Current action and preconditions to check: trajectory_clear

Your task: For each precondition in the list above, predict whether it will hold at this action.

Consider the current scene as observed from the mobile robot's camera, and analyze the predicted future states of all dynamic agents (e.g., people, animals, vehicles, or any moving entities) within the NEXT SECOND.

IMPORTANT: Only answer "very likely" if you are absolutely certain—based on strong, clear evidence—that a dynamic agent will violate the precondition in the predicted future state. Do NOT answer "very likely" for unlikely, ambiguous, or low-probability risks.

Ask yourself for each precondition: Is there a high probability, with clear and convincing evidence, that the predicted future states of any dynamic agent will interfere with the predicted future state of the currently executing action within the NEXT SECOND, causing that precondition to fail?

Assess the risk level based on these predictions. Use "likely" or "very likely" if motions create a clear risk of interference.

Use "neutral" or "improbable" if agents are nearby but their predicted paths are clearly diverging or non-conflicting.

Failure Risk Categories: "very improbable", "improbable", "neutral", "likely", "very likely"

Answer Format: Output ONLY the probability_of_failure value from these categories: "very improbable", "improbable", "neutral", "likely", "very likely"

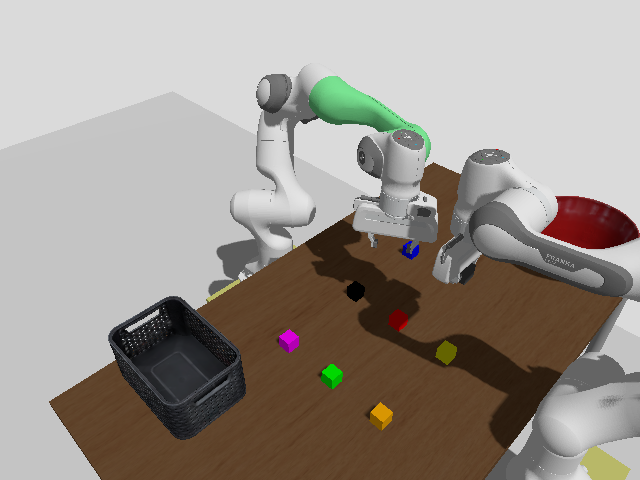

Answer: neutral